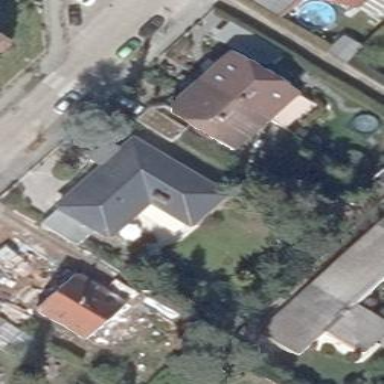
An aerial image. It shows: Hipped roof on residential building.